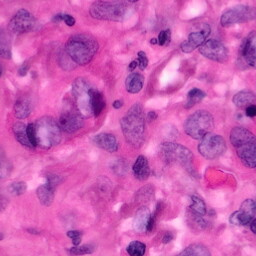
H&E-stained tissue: Pancreatic